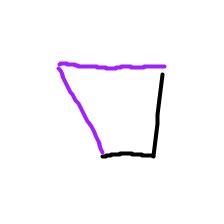
Shape: trapezoid